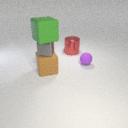
small purple rubber sphere in front of large red metal cylinder